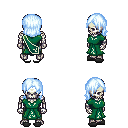
a pixel art fantasy rpg character, male body template, skeleton, sash dress, teal pants, white cyan long bangs hairstyle, gray slippers, four views (front, back, left, right), 2x2 character sprite sheet, small pixel art, hard edges, no anti-aliasing